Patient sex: M
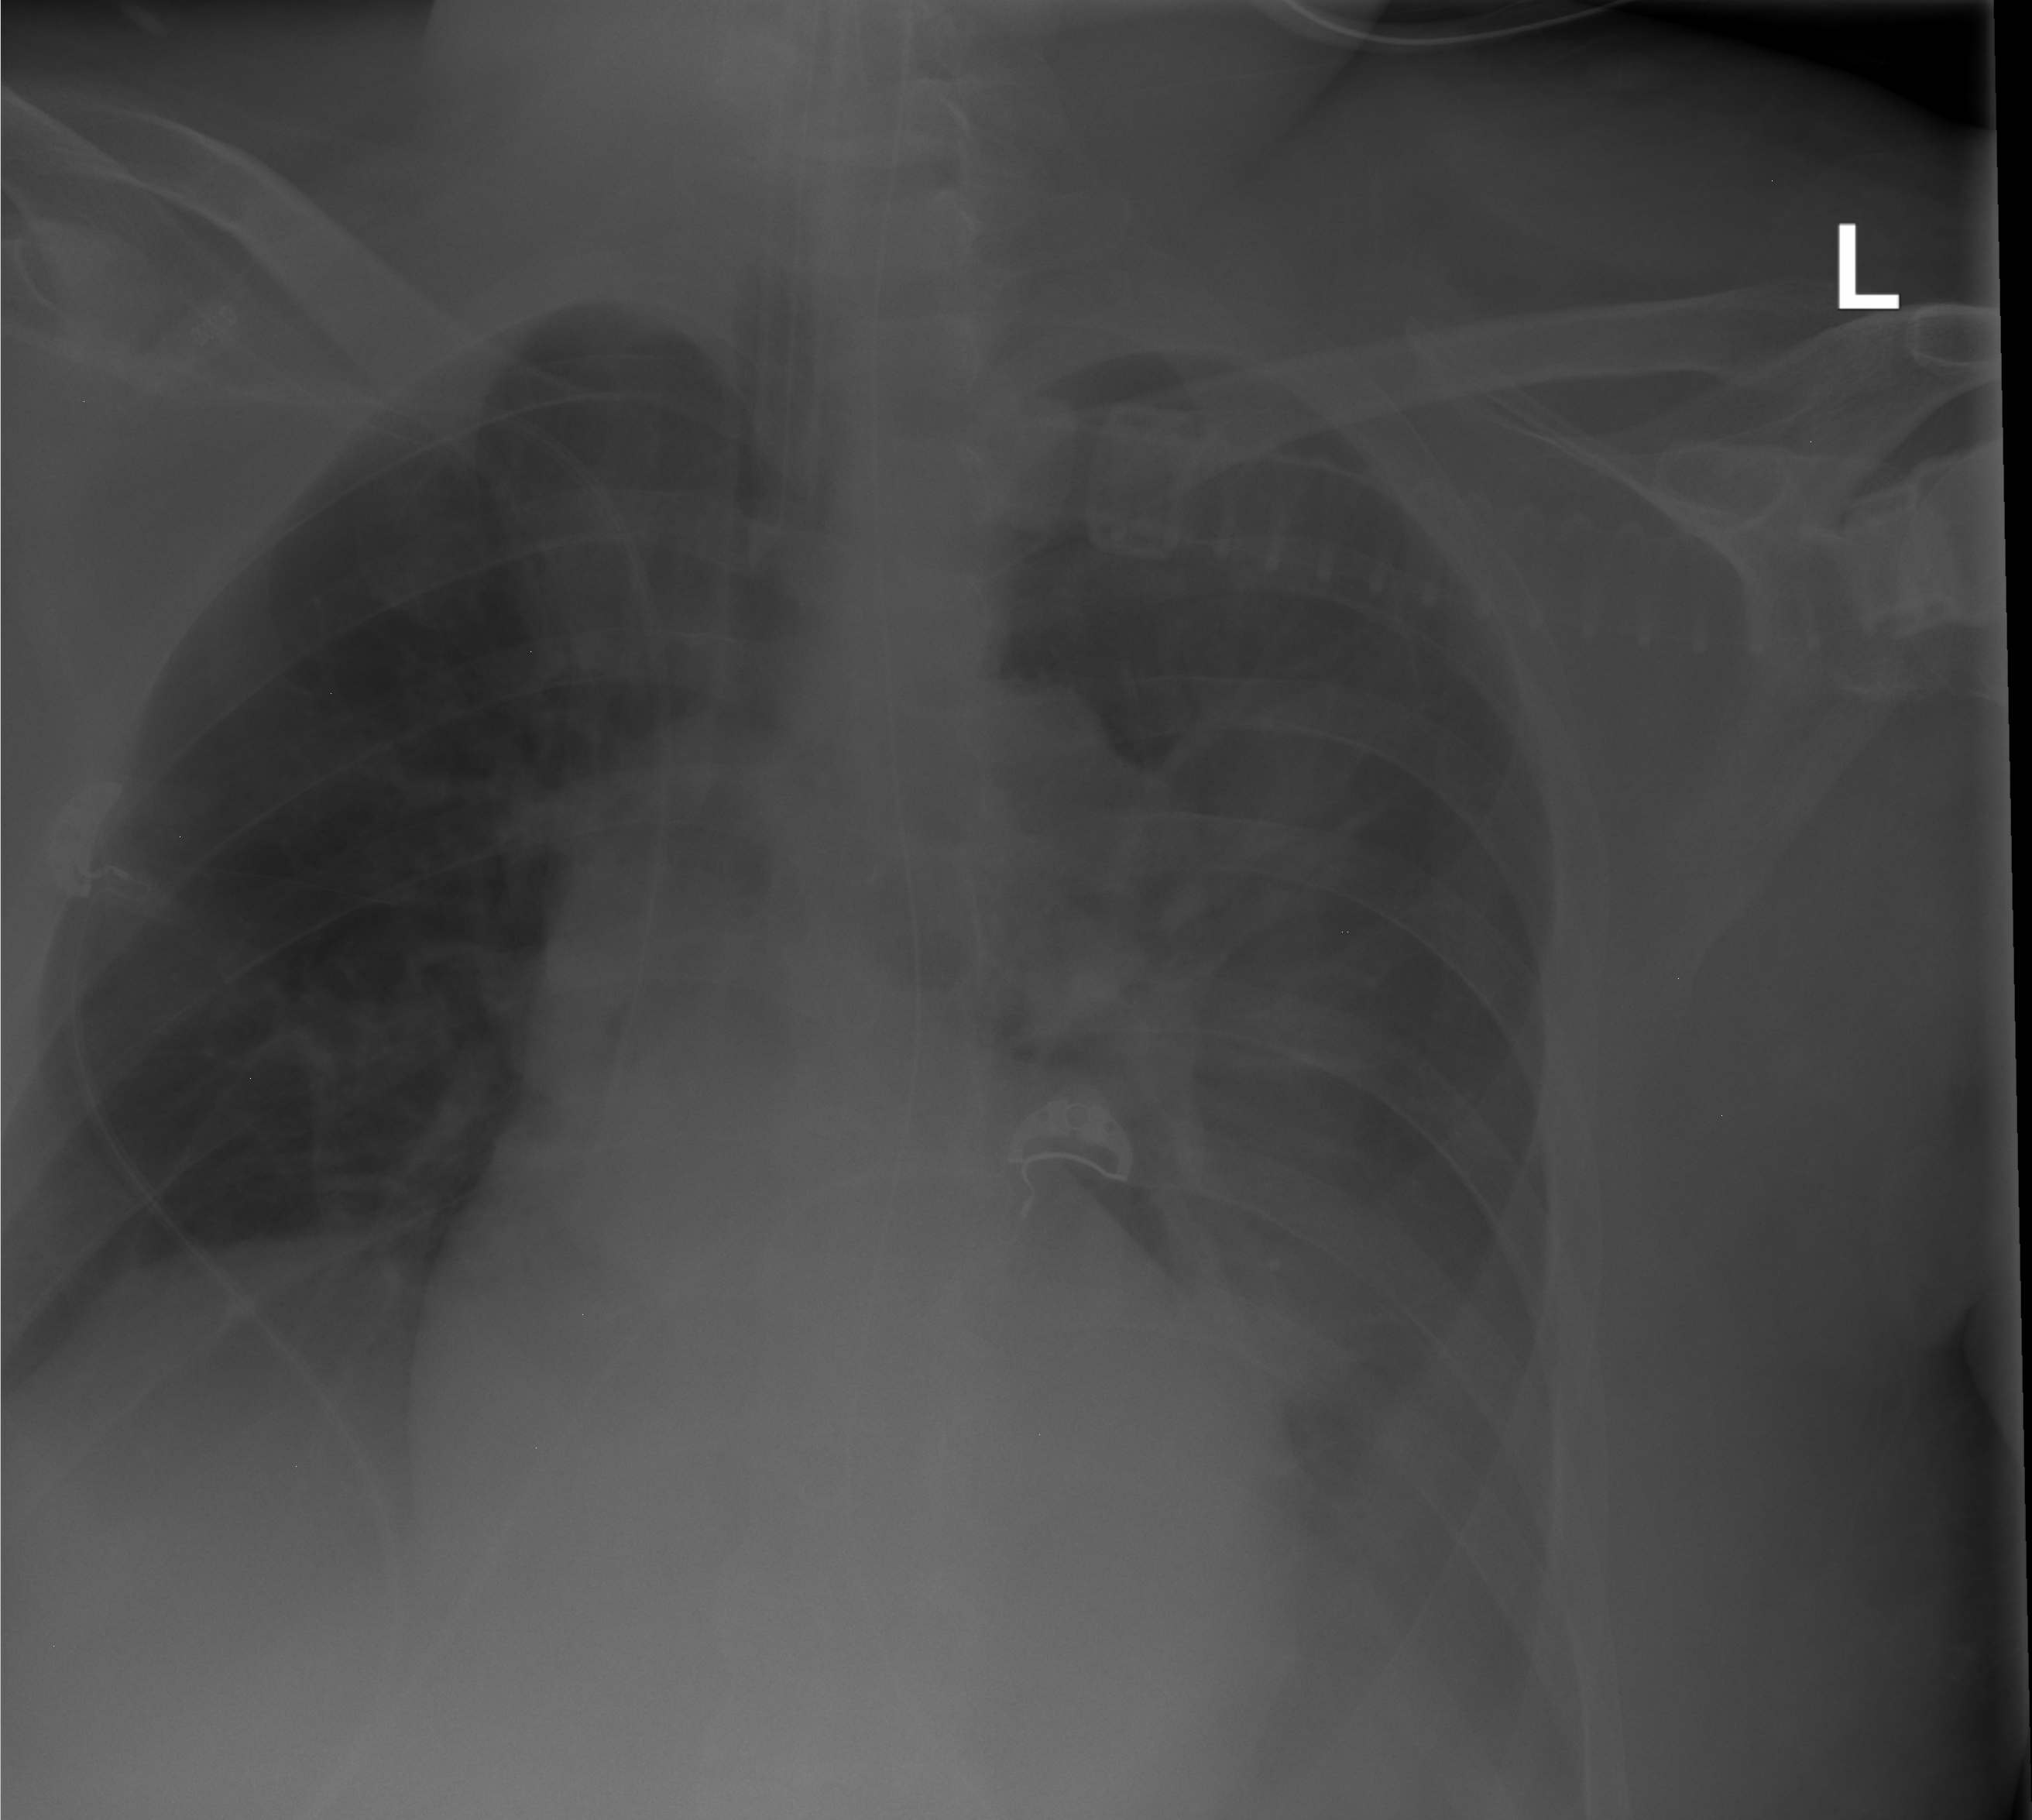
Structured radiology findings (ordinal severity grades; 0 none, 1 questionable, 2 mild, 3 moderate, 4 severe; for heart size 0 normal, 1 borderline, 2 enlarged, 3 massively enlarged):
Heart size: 0
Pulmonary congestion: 0
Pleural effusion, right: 0
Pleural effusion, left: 3
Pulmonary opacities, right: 0
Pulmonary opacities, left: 0
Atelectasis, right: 2
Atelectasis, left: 2